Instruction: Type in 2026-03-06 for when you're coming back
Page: home
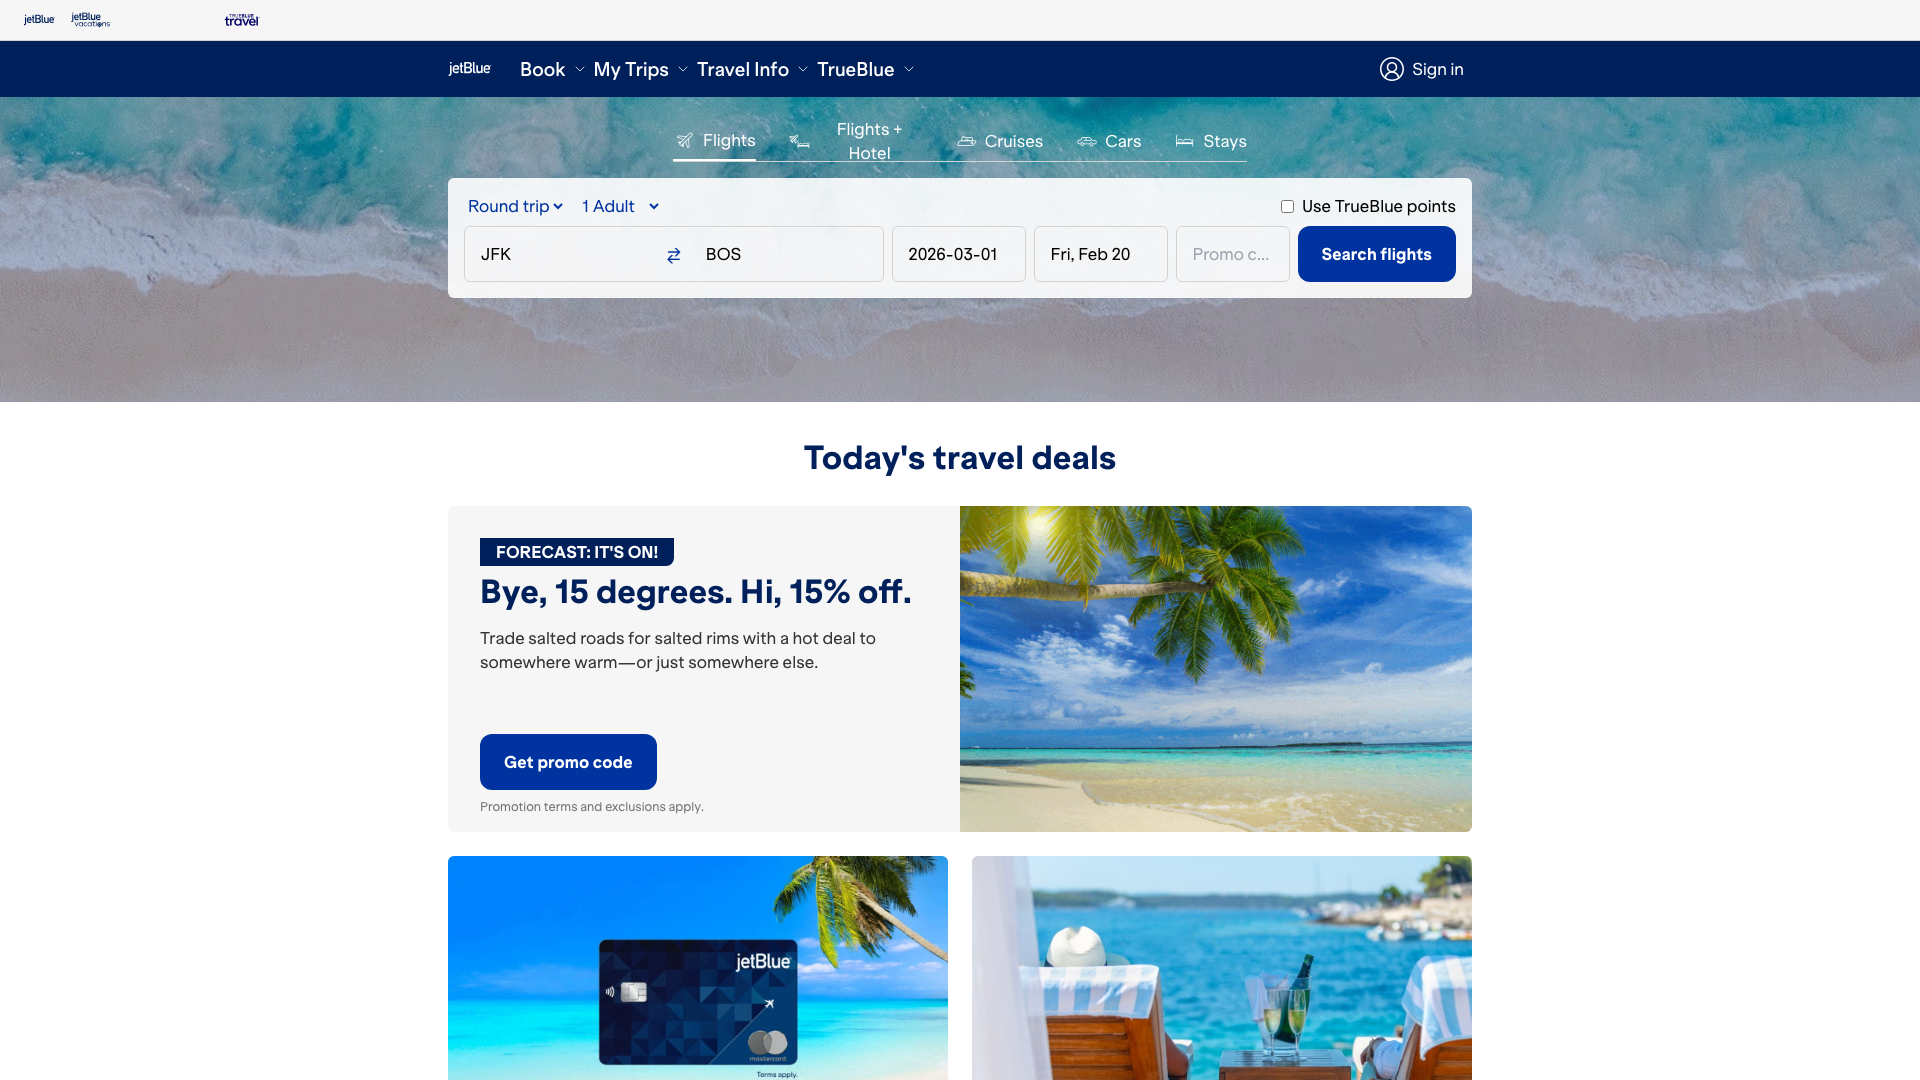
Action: type